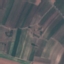
Land use / land cover: PermanentCrop